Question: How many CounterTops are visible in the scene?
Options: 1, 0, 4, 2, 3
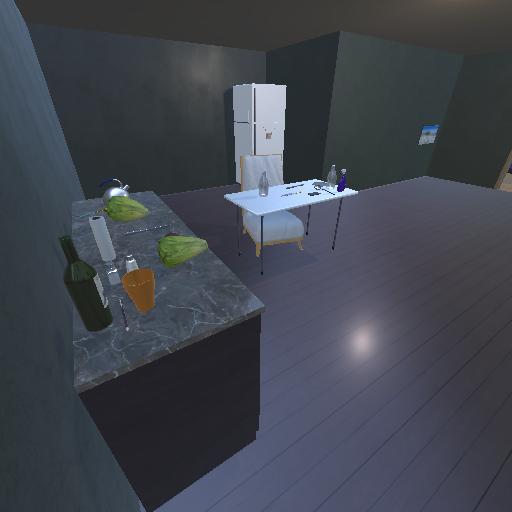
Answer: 1